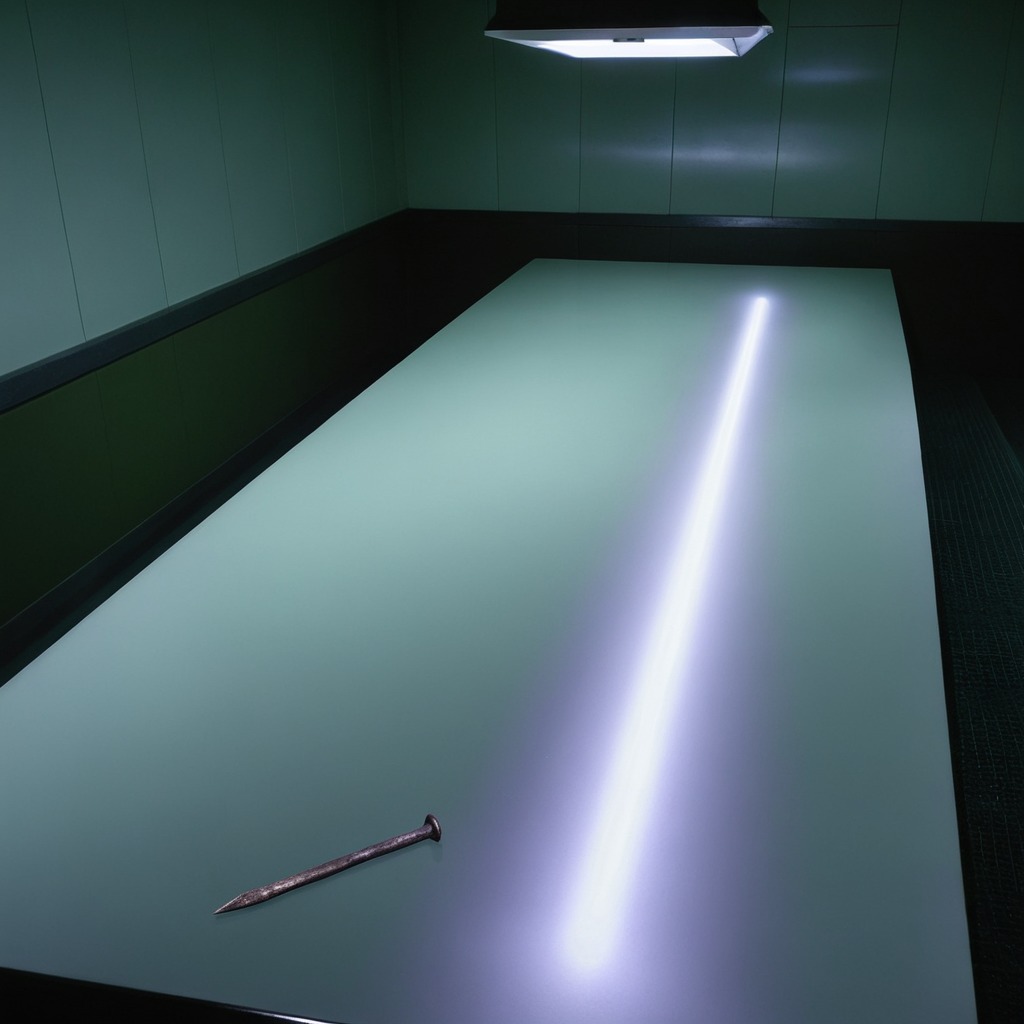
An iron nail is lying on the table.